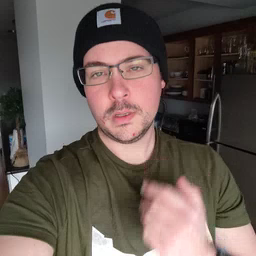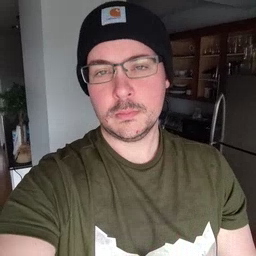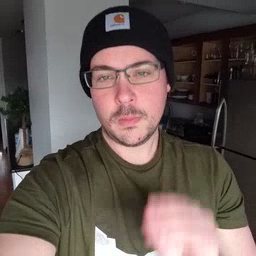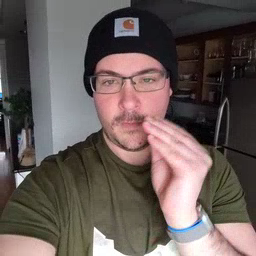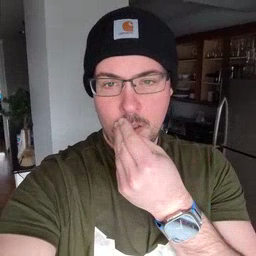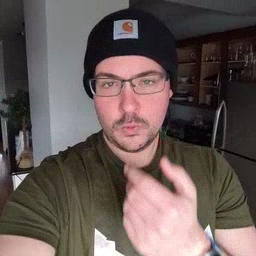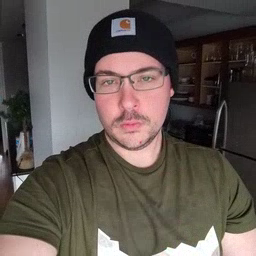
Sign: flower